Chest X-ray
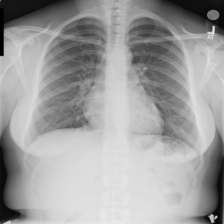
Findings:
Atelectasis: negative
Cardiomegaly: negative
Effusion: negative
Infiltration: negative
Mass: negative
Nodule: negative
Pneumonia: negative
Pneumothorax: negative
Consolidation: negative
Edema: negative
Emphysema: negative
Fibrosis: negative
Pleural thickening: negative
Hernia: negative